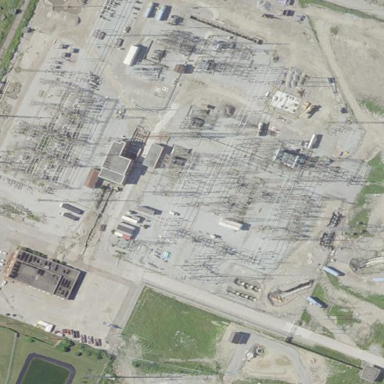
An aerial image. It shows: Power substation.